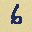
Label: 6